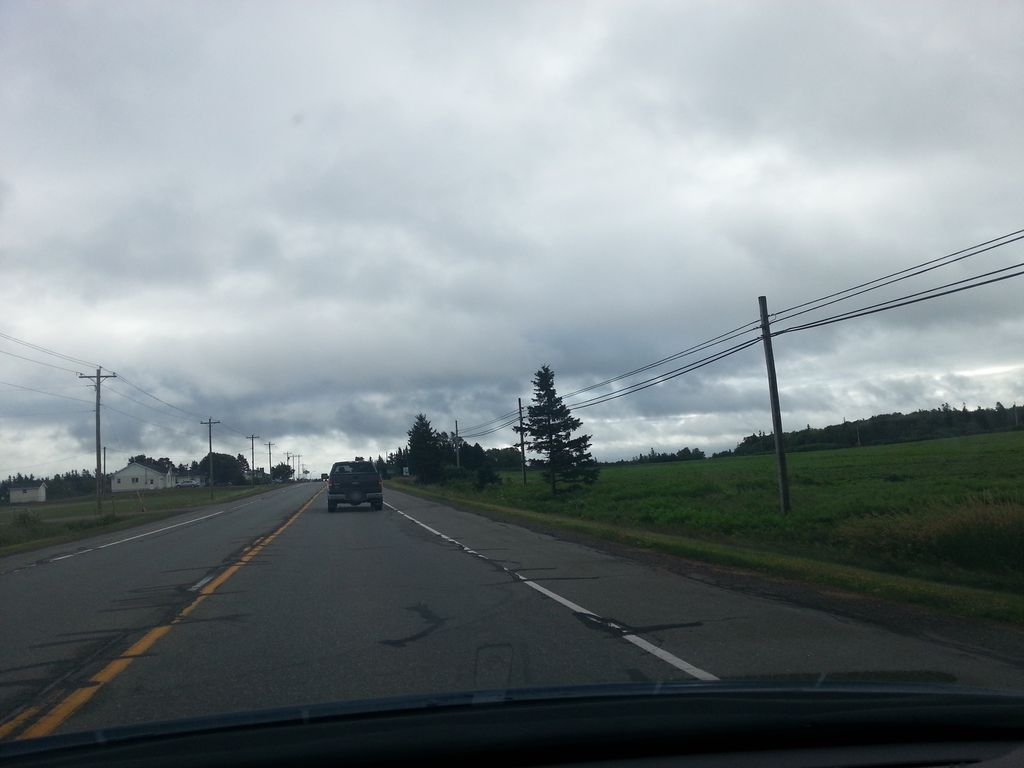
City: charlottetown